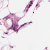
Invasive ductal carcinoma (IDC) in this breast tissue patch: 0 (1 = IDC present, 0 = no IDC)